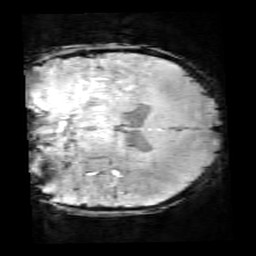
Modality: SWI
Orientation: coronal
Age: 11
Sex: male
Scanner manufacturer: siemens
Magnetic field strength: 3 T
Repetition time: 0.027 s
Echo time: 0.02 s